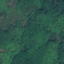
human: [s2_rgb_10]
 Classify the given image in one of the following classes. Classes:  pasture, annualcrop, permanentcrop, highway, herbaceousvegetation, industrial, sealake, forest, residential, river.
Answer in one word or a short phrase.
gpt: Forest